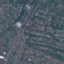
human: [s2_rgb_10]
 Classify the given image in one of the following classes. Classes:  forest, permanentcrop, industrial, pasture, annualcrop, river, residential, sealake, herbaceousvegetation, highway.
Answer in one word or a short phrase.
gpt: Residential